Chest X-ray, PA view. Patient: 48 years old, sex F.
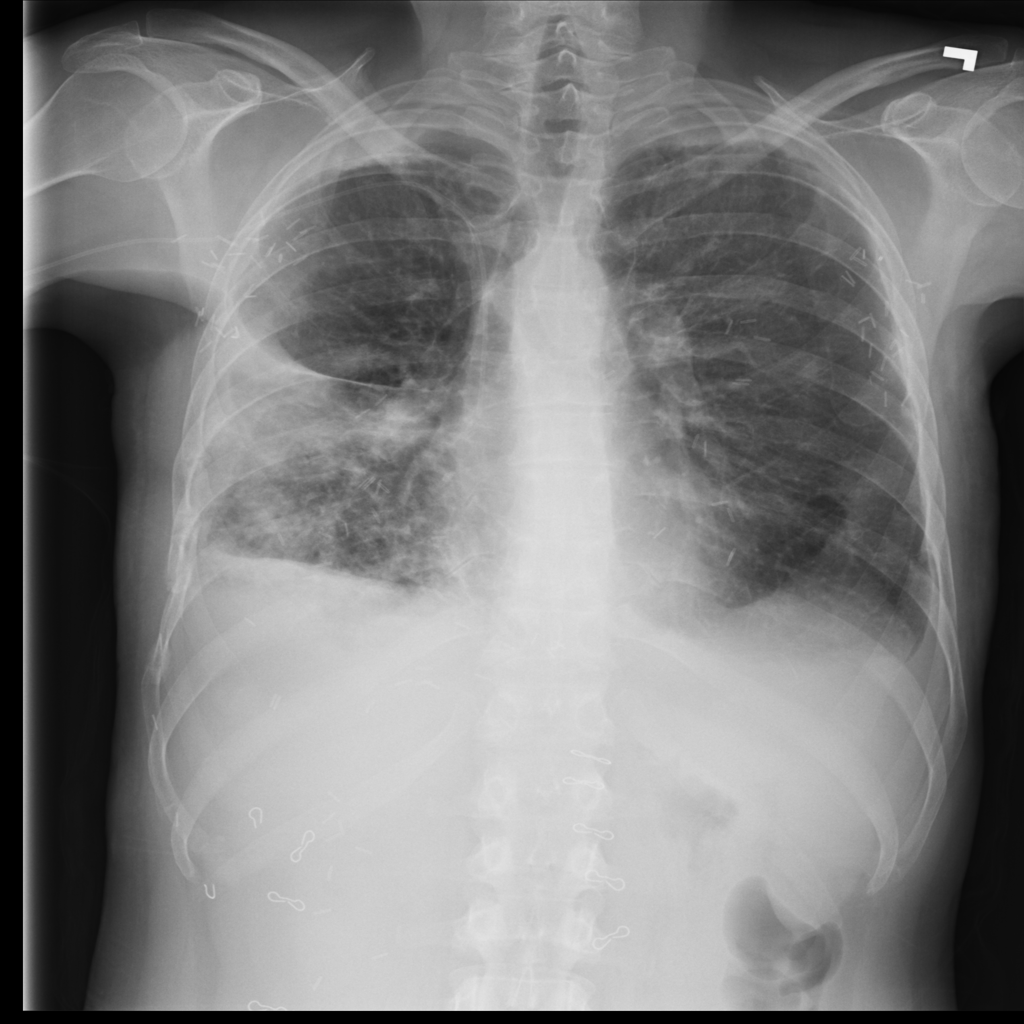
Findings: Effusion, Pleural_Thickening